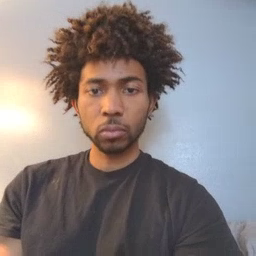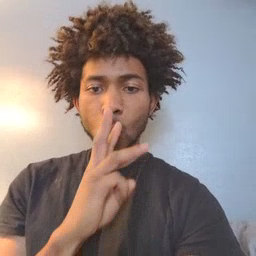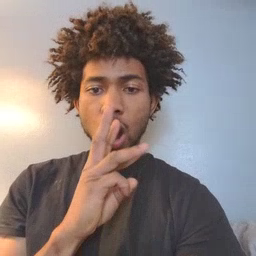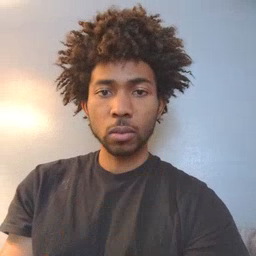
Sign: water